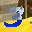
Label: 3